Question: I have a bar plot that looks like this:

How can I shift the x-axis labels so that they are centered under the corresponding bars? I'm trying to do this in a subplot.
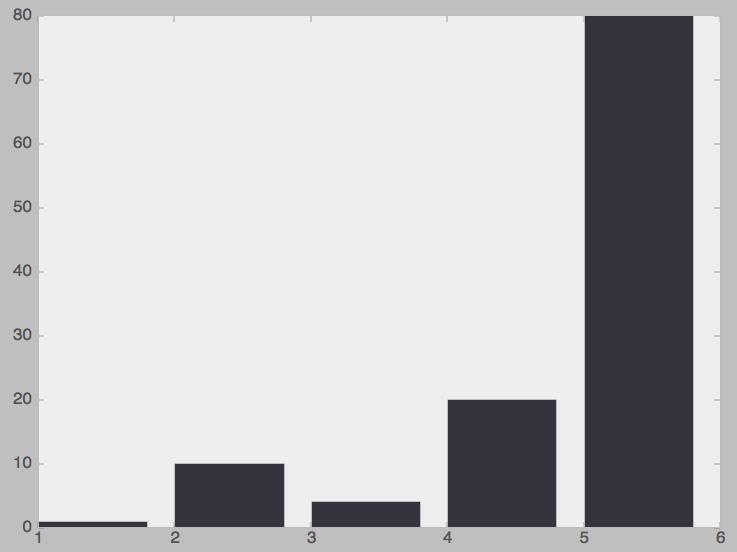
Answer: You need to either use the 'set_xticks()' function for your axis with a properly spaced number array (which you probably have in your code already, but not set properly), or you can use the 'ax.bar(x, y, align='center')' command when setting up the bar chart. See the following answer:
<URL>